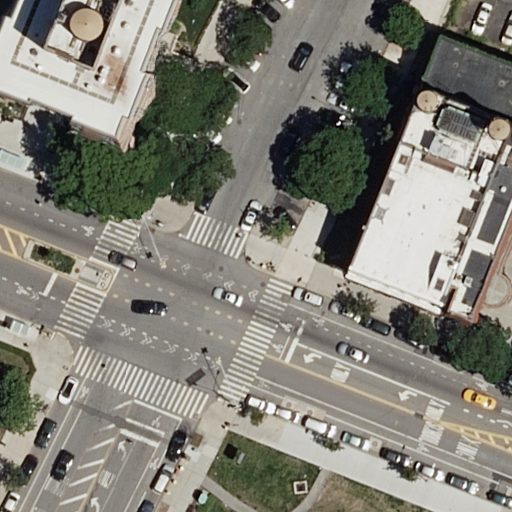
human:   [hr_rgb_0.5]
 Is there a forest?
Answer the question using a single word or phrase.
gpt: no

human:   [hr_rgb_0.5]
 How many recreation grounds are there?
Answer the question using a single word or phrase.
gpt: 0

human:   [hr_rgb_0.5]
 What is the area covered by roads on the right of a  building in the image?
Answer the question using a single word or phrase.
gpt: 0m2

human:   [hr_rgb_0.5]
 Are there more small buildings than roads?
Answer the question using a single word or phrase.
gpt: no

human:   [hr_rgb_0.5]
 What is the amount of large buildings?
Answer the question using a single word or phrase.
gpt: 1

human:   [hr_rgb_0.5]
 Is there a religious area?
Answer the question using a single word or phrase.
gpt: no

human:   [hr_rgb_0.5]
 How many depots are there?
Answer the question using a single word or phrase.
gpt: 0

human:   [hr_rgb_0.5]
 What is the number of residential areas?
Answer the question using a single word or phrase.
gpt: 0

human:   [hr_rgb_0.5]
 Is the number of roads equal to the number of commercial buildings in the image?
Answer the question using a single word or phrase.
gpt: no

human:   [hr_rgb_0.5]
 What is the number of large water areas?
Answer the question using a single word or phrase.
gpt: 0

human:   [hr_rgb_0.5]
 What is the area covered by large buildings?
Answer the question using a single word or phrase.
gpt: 1049m2

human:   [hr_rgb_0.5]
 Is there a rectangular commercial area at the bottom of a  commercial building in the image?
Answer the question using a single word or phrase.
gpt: no

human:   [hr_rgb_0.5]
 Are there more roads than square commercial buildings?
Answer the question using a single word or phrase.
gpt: yes

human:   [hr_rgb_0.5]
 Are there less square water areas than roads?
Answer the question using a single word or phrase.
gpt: yes

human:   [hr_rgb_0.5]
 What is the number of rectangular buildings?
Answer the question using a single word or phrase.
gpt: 1

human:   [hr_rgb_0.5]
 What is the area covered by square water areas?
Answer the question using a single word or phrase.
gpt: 0m2

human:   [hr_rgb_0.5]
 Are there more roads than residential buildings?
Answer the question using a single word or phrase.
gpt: yes

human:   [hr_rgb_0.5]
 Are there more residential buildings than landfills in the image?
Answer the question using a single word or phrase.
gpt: yes

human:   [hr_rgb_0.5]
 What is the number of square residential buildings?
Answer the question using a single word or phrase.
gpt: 0

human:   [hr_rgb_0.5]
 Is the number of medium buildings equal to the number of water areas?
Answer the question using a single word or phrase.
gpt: yes

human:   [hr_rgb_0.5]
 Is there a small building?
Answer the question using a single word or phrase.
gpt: yes

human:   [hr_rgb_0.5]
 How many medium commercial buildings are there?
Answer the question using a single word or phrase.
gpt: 0

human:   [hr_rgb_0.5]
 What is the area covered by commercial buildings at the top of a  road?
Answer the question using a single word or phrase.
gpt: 0m2

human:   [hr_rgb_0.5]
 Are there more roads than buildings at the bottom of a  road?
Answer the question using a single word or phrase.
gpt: yes

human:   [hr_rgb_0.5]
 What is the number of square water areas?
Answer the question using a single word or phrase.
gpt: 0

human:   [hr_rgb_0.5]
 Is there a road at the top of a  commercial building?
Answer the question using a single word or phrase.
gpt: no

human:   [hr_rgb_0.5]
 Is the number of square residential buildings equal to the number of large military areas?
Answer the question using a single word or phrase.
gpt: yes

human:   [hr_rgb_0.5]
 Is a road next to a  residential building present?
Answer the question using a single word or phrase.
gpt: yes

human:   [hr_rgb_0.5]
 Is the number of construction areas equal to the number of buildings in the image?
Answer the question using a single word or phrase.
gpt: no

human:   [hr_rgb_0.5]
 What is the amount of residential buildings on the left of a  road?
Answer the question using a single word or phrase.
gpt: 1

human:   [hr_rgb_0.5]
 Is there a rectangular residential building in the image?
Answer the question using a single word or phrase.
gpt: yes

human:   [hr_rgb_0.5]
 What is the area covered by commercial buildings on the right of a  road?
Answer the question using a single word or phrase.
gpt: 0m2

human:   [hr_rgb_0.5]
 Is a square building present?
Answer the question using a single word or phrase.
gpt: no

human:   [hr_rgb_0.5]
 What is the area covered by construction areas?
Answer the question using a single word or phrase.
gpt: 0m2

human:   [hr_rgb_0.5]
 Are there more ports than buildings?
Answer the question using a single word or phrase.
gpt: no

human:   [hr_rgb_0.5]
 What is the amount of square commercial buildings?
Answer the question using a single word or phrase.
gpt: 0